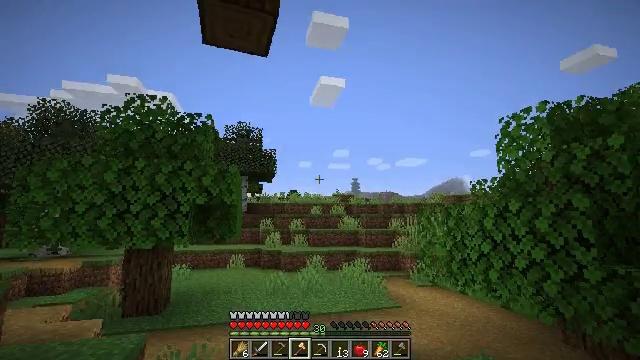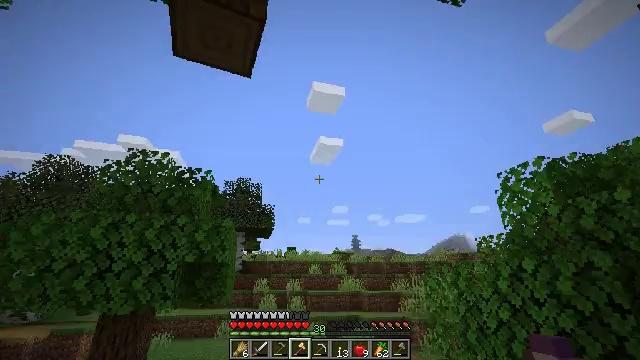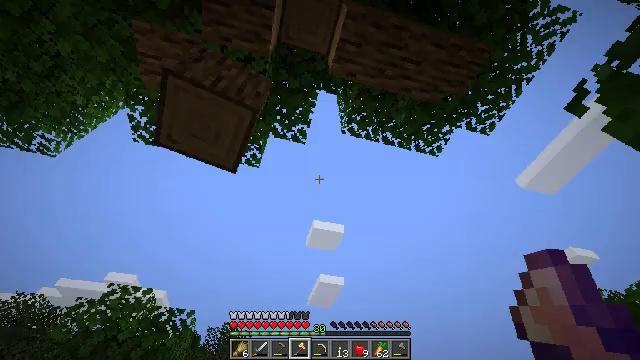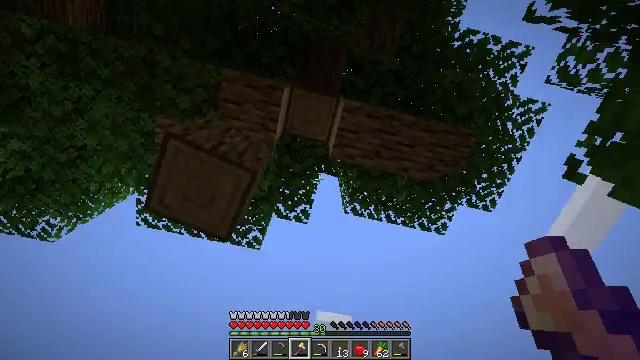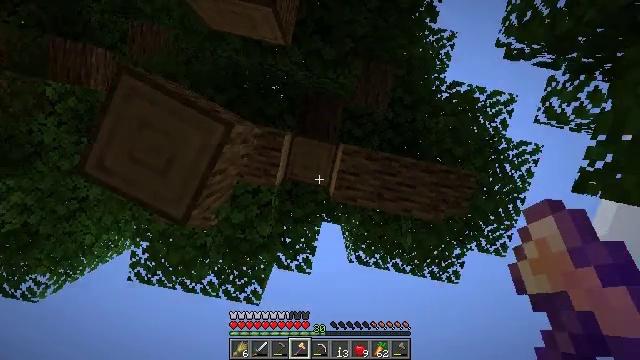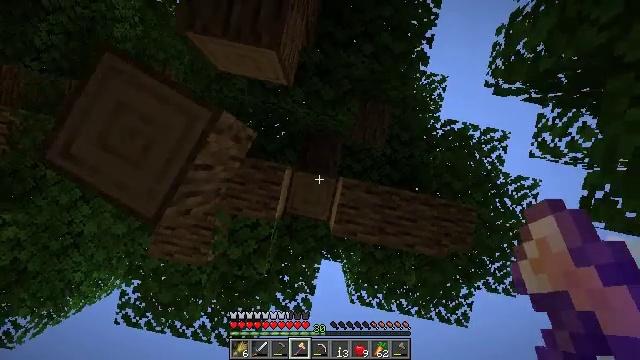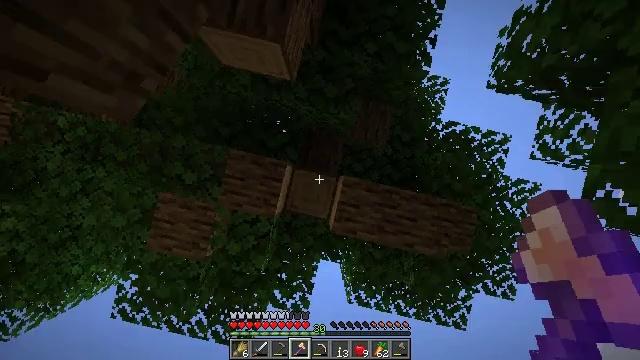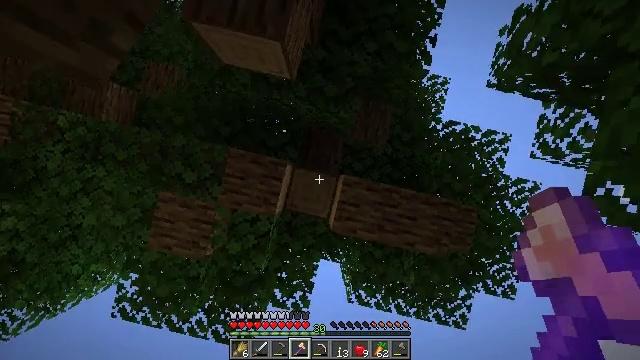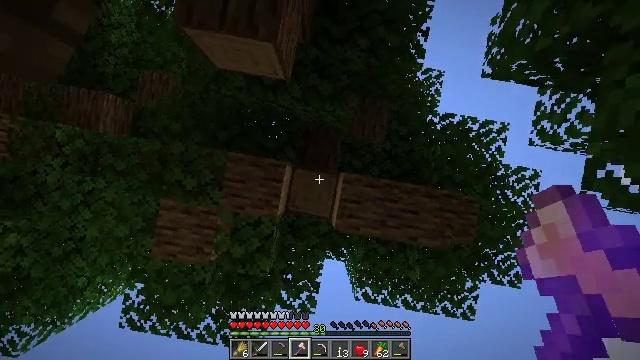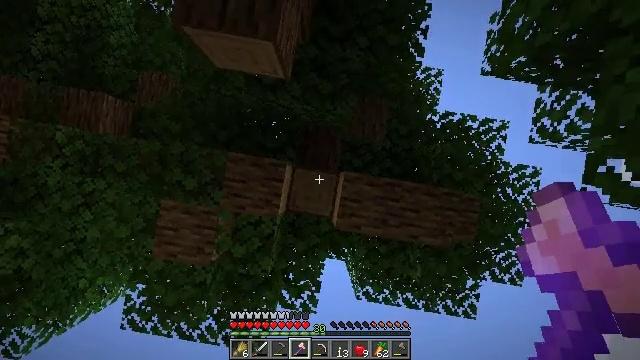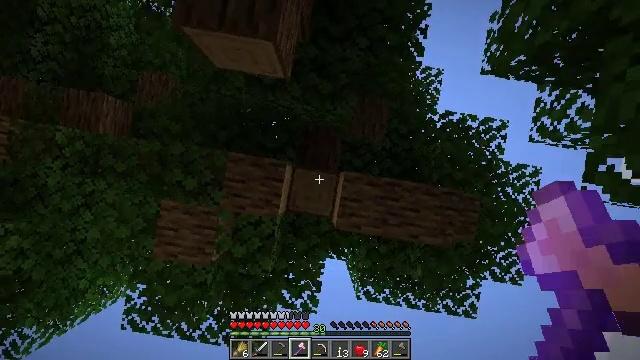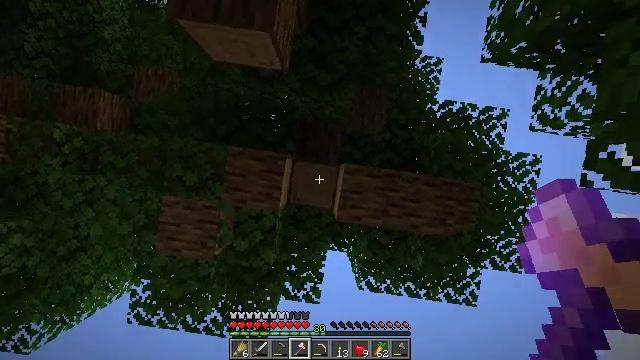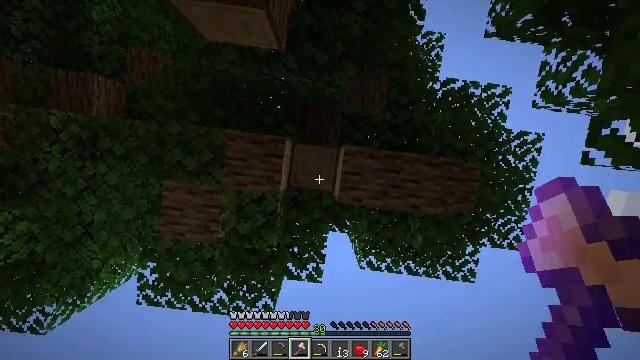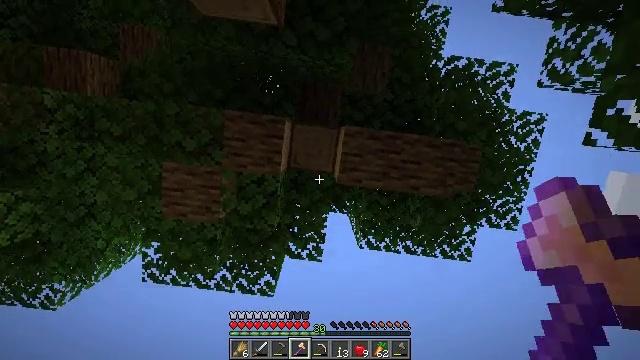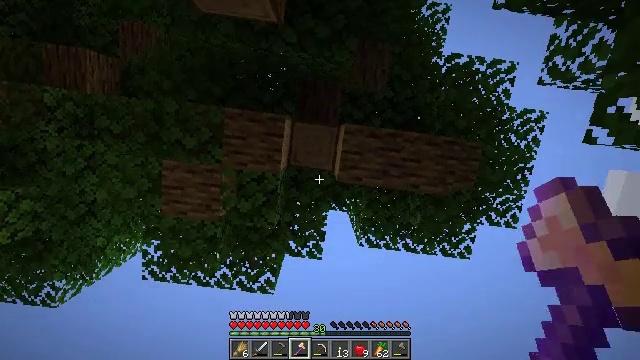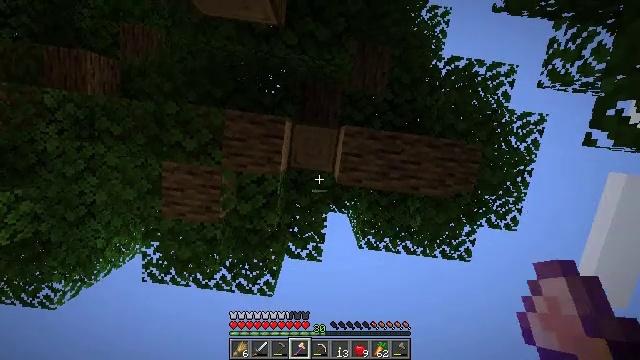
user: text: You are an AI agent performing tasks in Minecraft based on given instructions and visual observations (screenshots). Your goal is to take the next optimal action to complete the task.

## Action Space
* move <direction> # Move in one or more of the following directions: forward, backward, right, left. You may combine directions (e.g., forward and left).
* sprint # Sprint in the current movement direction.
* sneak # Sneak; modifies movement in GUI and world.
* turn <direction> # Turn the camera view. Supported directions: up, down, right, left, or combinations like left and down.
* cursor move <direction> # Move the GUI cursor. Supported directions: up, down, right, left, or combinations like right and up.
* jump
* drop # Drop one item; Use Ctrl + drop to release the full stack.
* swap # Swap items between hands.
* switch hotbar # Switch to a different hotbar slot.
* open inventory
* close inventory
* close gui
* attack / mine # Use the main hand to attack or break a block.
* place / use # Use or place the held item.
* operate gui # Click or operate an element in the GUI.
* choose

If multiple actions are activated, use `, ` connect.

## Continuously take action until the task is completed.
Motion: motion action
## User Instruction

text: Cut down the tree and harvest oak logs.
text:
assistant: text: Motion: move forward, turn up
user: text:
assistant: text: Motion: move forward, turn up
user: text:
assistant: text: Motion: move forward, turn left and up
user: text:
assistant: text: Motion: turn left and up
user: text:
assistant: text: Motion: turn up
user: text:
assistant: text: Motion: turn right and up
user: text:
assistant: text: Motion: turn up
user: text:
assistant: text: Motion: turn left and up
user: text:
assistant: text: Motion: no_op
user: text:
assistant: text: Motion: no_op
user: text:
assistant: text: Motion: turn left and down
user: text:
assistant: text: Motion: turn left and down
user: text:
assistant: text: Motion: turn down
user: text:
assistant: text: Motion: no_op
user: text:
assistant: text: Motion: attack / mine
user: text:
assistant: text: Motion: attack / mine
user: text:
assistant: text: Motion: attack / mine
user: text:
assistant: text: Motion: attack / mine
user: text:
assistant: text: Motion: attack / mine
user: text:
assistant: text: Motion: turn up, attack / mine
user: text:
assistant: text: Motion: turn up, attack / mine
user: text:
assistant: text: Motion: turn up, attack / mine
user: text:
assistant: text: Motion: attack / mine
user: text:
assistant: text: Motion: attack / mine
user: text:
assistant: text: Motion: attack / mine
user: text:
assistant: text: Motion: attack / mine
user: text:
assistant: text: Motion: attack / mine
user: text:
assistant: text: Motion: attack / mine
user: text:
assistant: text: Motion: attack / mine
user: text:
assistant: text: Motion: attack / mine